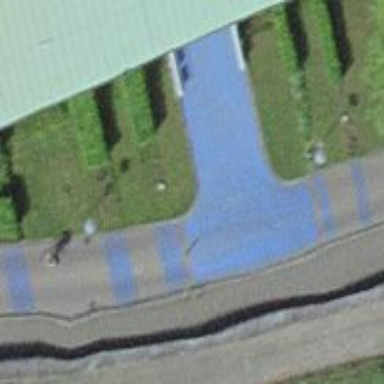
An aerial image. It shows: Bollard.